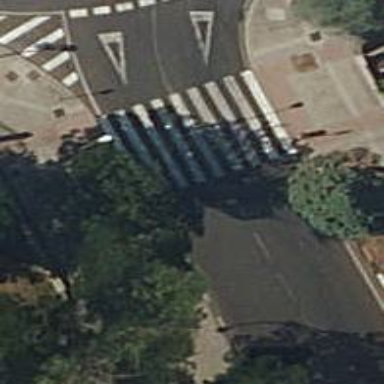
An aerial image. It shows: Marked road crossing with visible crossing markings.